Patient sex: M
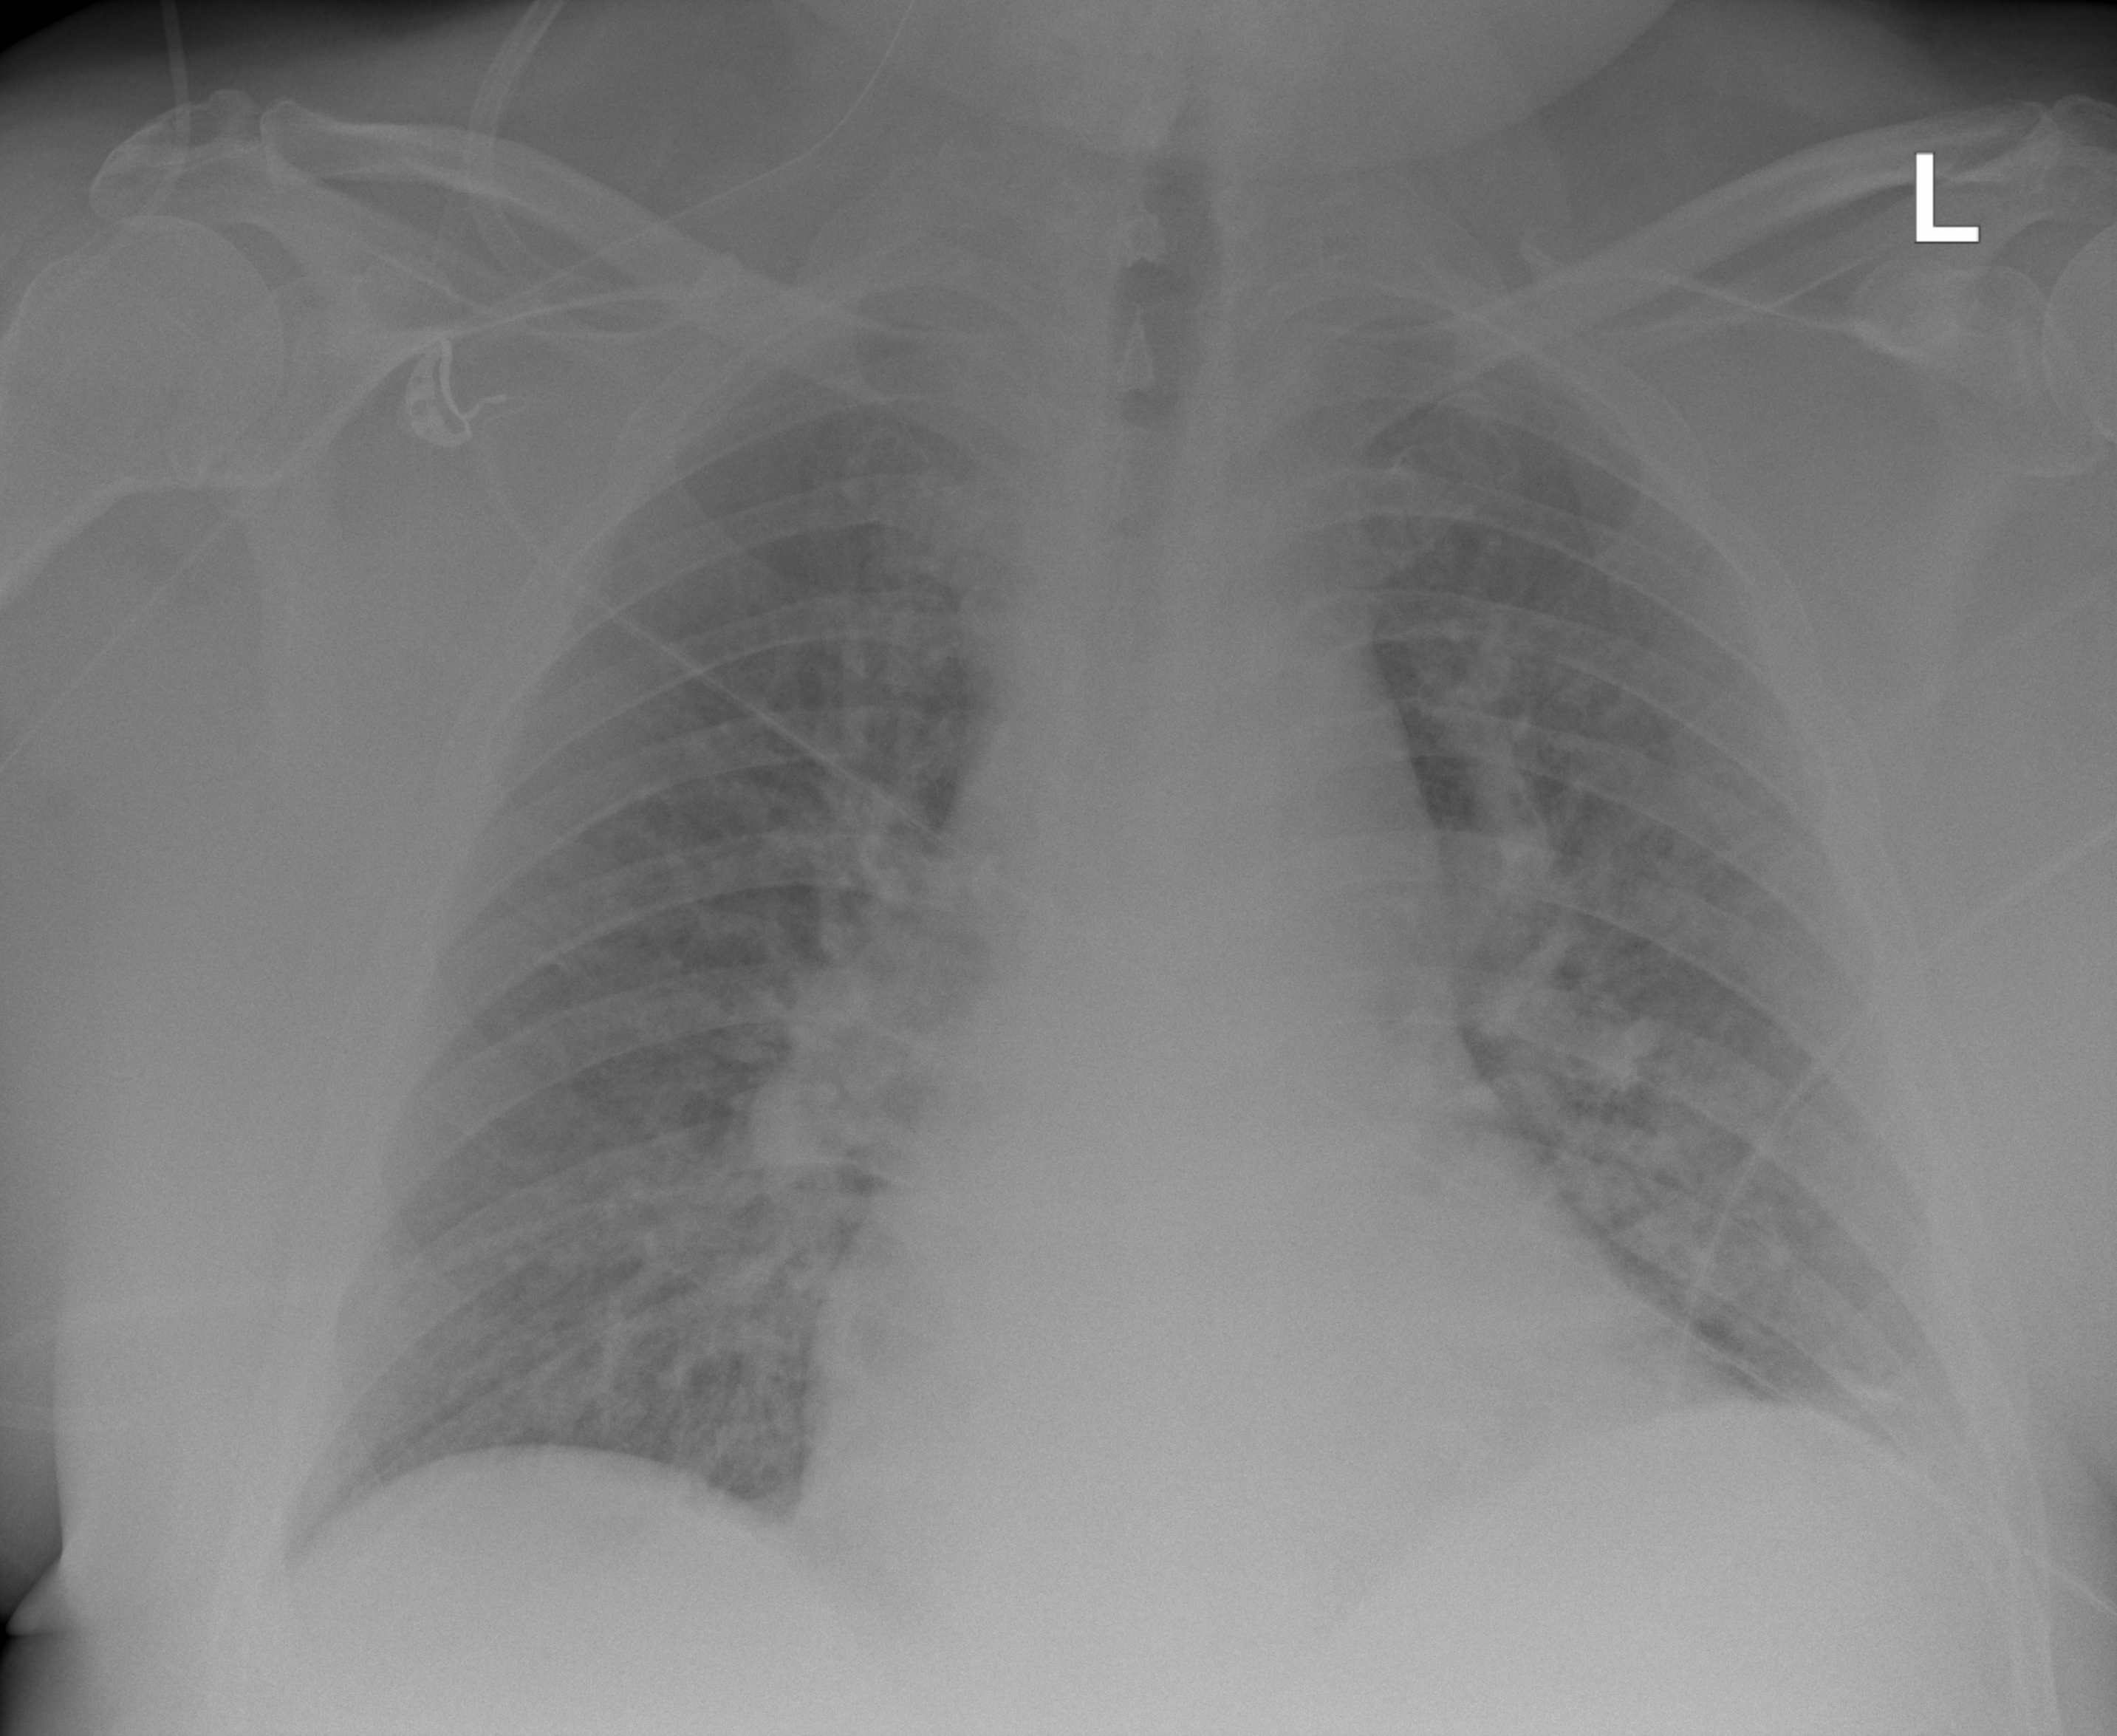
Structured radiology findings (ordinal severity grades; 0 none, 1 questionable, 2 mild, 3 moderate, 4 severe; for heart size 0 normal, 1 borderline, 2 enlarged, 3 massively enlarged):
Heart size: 1
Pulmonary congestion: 2
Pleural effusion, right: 0
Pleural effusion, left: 2
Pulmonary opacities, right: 0
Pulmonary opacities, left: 0
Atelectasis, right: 0
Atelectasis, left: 2